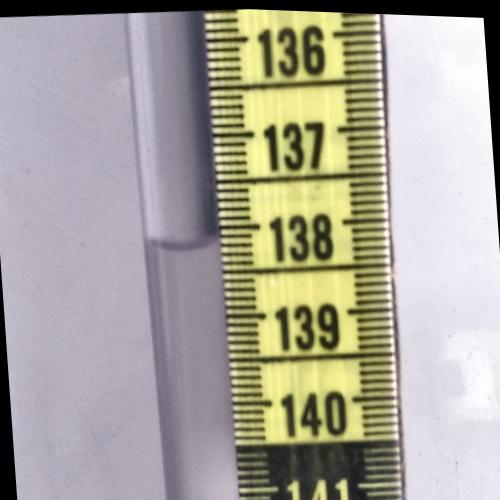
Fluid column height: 138.2 cm